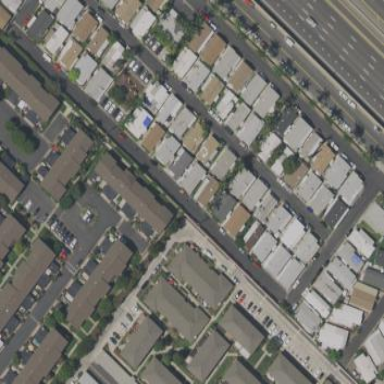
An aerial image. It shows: Residential area known as trailer park.